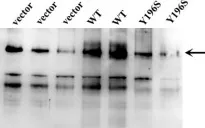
(A, B) Expression of GHR protein in HepG2 cells transfected with pcDNA3.1(+) empty vector, GHR wild type (WT) and mutant expression plasmids (Y196S, Q256* and E570Afs*30). The GHR protein has a molecular weight of around 130 kDa.
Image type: pathology (fish)